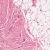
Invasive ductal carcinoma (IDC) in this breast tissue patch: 0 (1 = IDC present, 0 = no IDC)